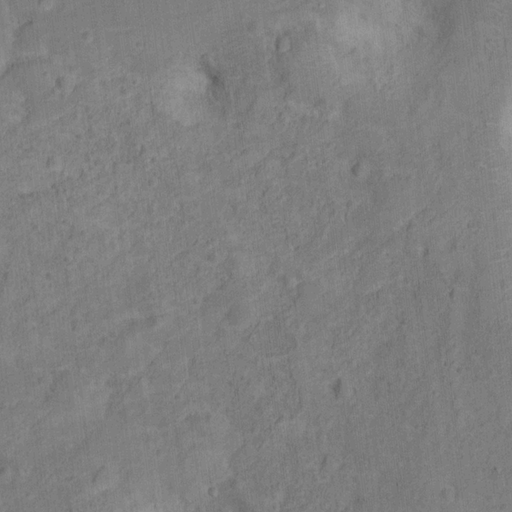
Classes present: Background